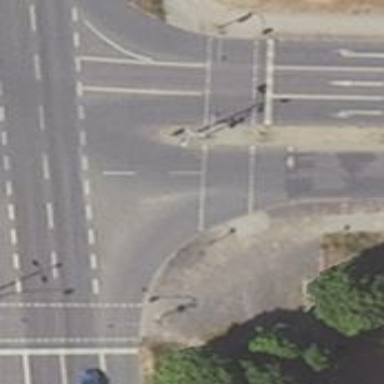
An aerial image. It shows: Road crossing with traffic signals.